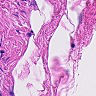
Metastatic tissue present: no